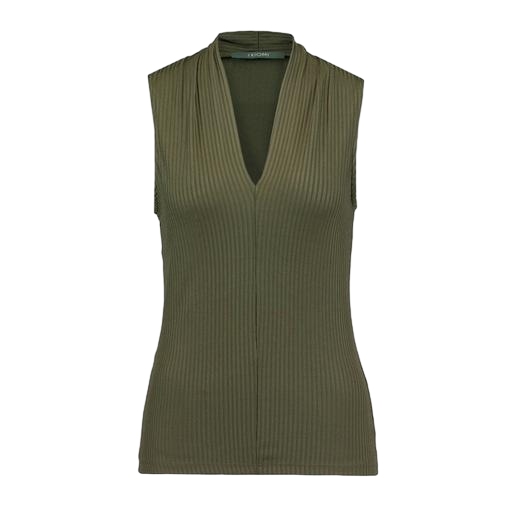
green rib tank, front v-neck, green funnel neck vest, white background